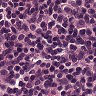
Metastatic tissue present: no